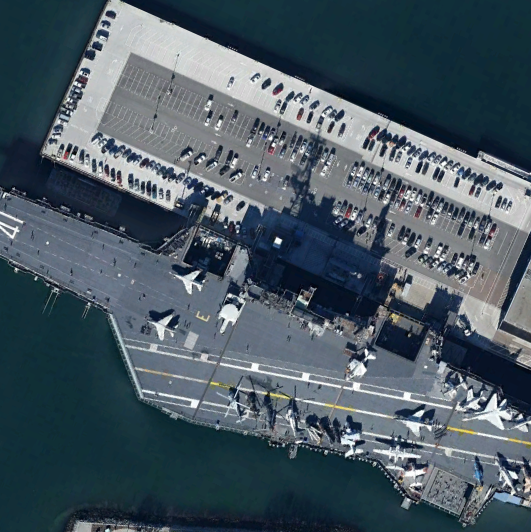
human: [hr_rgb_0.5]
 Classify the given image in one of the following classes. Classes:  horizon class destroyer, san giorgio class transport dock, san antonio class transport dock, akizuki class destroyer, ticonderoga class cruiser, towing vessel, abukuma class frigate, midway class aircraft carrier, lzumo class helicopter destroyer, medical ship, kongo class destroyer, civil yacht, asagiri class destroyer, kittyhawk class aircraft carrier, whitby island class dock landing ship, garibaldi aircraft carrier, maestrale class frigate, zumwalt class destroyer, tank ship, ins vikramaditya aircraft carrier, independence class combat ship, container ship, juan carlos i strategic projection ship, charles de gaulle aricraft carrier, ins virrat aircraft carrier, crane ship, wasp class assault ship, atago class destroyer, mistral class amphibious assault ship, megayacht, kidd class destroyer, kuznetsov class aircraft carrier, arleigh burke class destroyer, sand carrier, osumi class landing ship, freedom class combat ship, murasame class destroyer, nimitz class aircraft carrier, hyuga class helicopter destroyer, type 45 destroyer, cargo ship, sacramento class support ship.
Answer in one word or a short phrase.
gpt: Midway class aircraft carrier